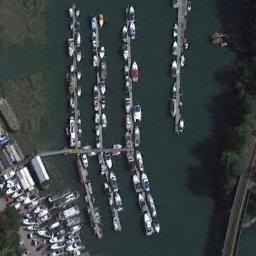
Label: harbor